Interaction volume radius: 5 \u00c5
Interaction volume height: 15 \u00c5
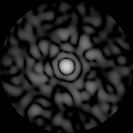
Disorder parameter: 0.8597